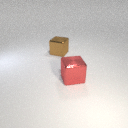
large red metal cube to the right of large brown metal cube